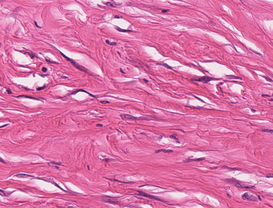
Tumor epithelial tissue: no
Tumor-associated stroma tissue: yes
Normal tissue: no